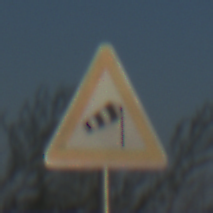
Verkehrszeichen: SeitenwindVonRechts
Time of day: MorningAfternoon
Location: Outdoor (RoadRail)
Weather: Clear
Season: NotSpecified
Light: Natural